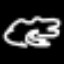
Label: frog